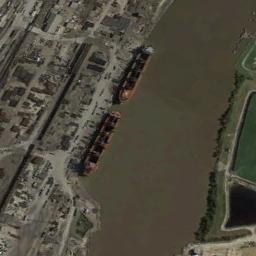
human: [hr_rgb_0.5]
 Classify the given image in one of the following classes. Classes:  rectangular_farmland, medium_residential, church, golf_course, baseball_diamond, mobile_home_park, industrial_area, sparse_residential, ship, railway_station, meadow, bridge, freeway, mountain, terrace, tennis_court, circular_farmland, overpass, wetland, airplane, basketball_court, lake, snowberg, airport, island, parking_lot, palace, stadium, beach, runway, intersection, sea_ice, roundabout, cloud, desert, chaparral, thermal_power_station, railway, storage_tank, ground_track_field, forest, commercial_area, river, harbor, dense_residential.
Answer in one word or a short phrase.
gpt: ship